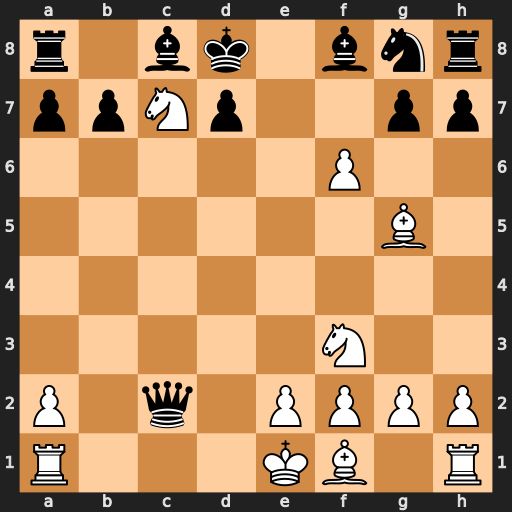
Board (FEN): r1bk1bnr/ppNp2pp/5P2/6B1/8/5N2/P1q1PPPP/R3KB1R
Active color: w
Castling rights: KQ
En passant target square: -
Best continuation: fxg7+ Nf6 gxh8=Q Qc3+ Kd1 Qxa1+ Bc1 Kxc7 Qxf8